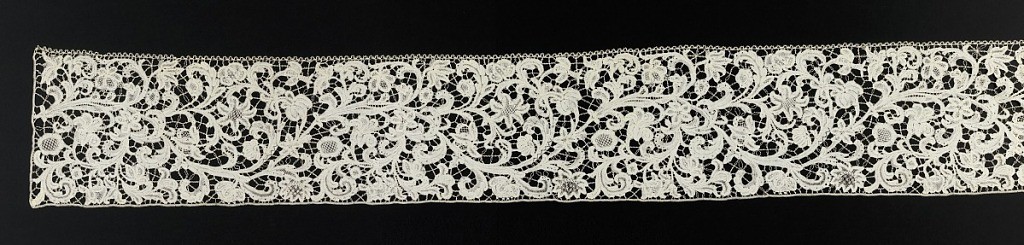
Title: Border
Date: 1650–99
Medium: linen Technique: bobbin lace, discontinuous tape
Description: Guipure lace with a design of foliate scrolls.